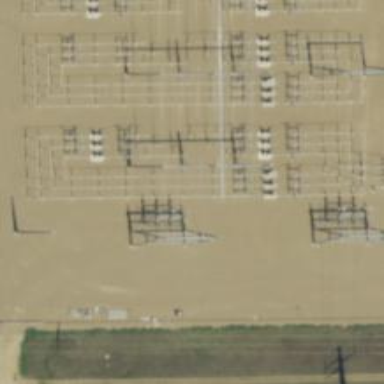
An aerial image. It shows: Switch used for power control.